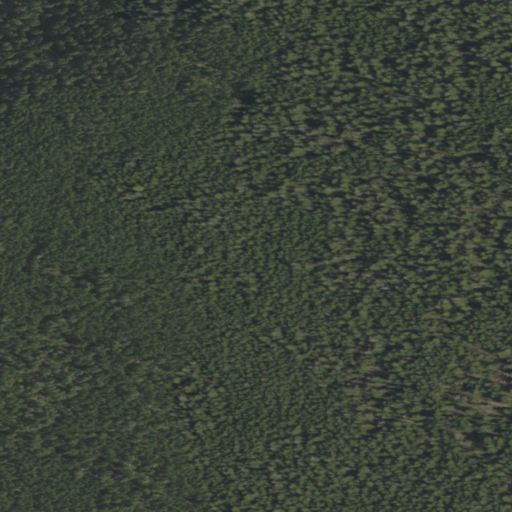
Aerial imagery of mountain in Wyoming named Elephant Back Mountain containing only evergreen forest